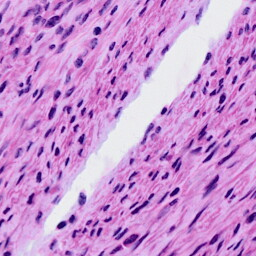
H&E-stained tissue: Cervix